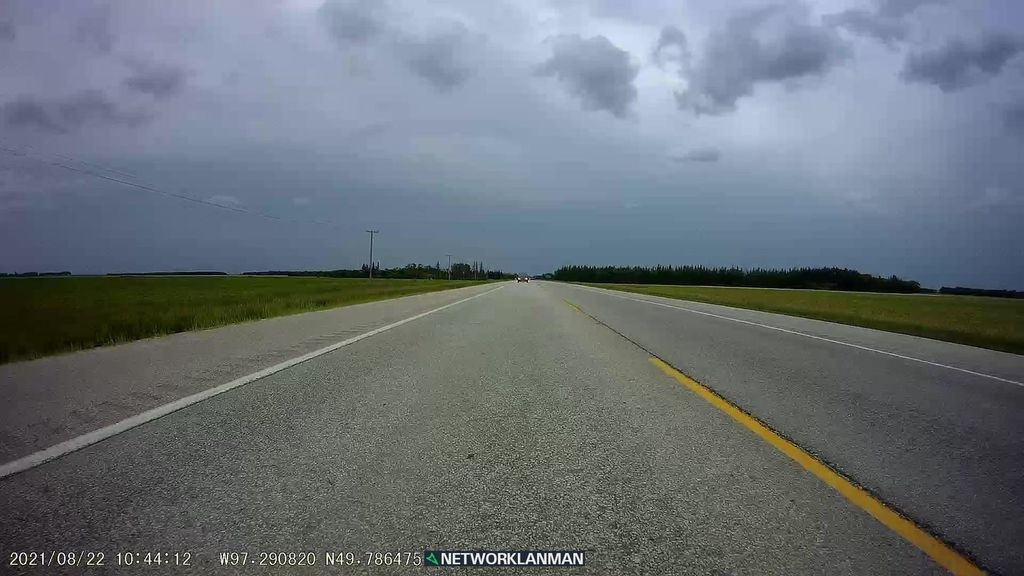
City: winnipeg